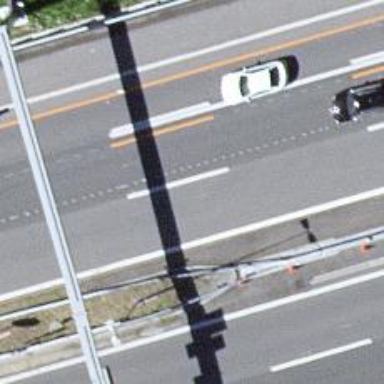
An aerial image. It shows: Asphalt motorway.